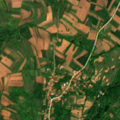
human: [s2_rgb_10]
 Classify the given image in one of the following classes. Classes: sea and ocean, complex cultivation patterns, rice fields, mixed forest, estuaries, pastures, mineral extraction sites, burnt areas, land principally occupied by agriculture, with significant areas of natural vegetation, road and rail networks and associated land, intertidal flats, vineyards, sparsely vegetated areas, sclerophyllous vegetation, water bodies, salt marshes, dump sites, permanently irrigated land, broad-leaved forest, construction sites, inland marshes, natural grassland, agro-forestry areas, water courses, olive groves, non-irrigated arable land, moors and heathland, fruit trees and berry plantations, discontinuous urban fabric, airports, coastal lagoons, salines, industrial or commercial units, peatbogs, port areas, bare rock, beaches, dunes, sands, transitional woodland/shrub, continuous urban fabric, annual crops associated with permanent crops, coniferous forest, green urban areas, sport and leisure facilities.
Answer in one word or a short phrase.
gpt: discontinuous urban fabric, non-irrigated arable land, complex cultivation patterns, broad-leaved forest